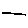
Label: line